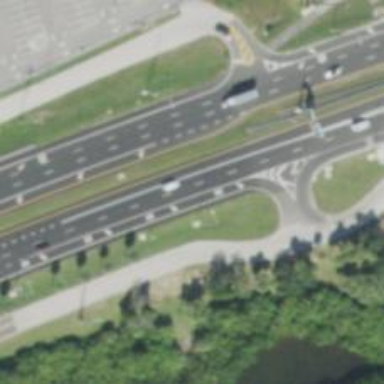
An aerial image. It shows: Motorway junction.